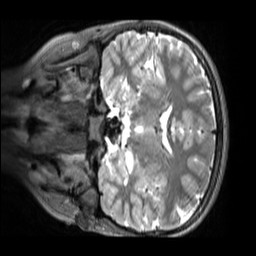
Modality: T2w
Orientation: coronal
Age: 10
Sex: female
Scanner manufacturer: siemens
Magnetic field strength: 3 T
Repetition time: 3.2 s
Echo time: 0.408 s